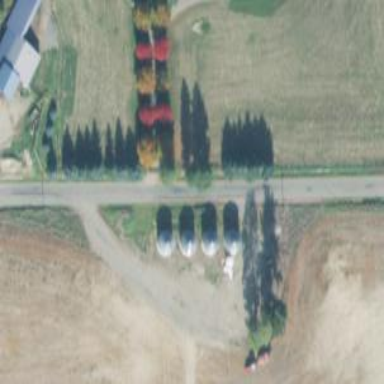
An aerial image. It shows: Silo.